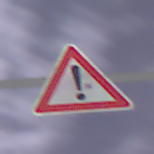
Verkehrszeichen: Gefahrenstelle
Umgebung: Outdoor, Suburban
Tageszeit: Night
Wetter: PartlyCloudy
Licht: Artificial
Jahreszeit: NotSpecified
Kontrast: HighContrast